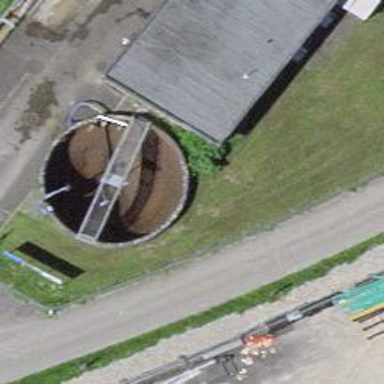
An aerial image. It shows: Body of wastewater.